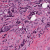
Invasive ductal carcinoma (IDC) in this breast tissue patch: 1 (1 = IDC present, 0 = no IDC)